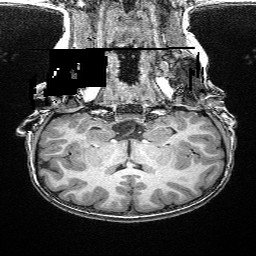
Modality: T1w
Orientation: sagittal